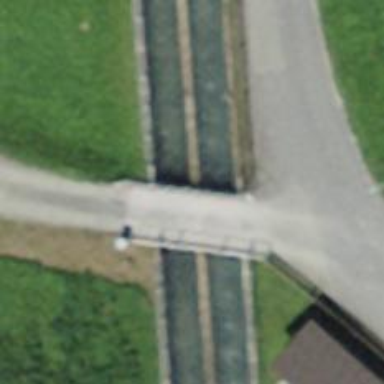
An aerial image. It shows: Canal.